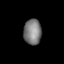
Tissue: lung
Cell type: Epithelial cells
Senescence score: 0.1602
Nuclear area (px): 443
Mean DAPI intensity: 123.598